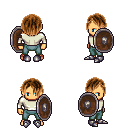
a pixel art fantasy rpg character, male body template, human, tanned skin, white long-sleeve shirt, teal pants, brown bangs hairstyle, metal boots, shield, four views (front, back, left, right), 2x2 character sprite sheet, small pixel art, hard edges, no anti-aliasing